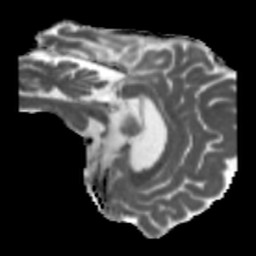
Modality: MD
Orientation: sagittal
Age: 66
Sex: male
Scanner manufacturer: siemens
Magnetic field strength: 3 T
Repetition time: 5.47 s
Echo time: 0.0854 s